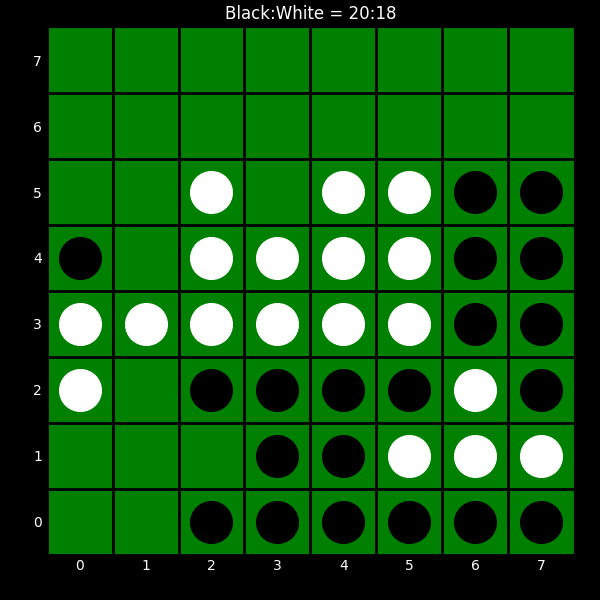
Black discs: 20
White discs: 18